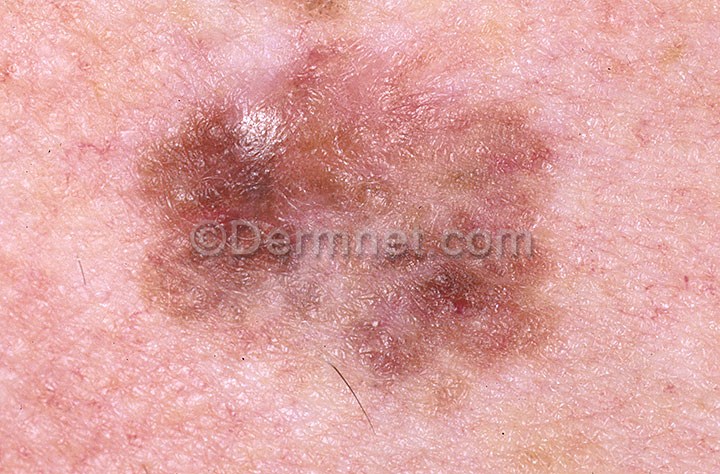
Disease: Melanoma Skin Cancer Nevi and Moles